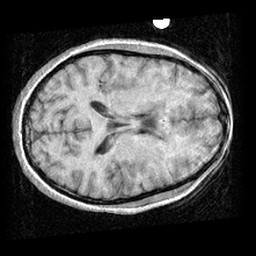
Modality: T1w
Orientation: axial
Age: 26
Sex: female